Question: I'm editing a WordPress plugin that provides a suggestion for related blog posts.
Here is a screenshot of how it looks now:

I want it to look exactly like the screenshot, but without the "Gratefulness, Happiness" links ... which are just links to categories. Keep the "Recommended for You" and the link to the article, but remove the link to the categories.
If I remove the "foreach ( $siblings as $url => $name )" snippet from the code below, then it gets rid of the categories, but messes up the link to the recommended article.
How should I edit it? To remove the categories but keep everything else?
Note: I'm not sure if this matters for the code below, but the plugin chooses the recommended article based on the previous article in the same category.
'''
ob_start();
do_action( 'iworks_upprev_box_before' );
$value .= ob_get_flush();
if ( $iworks_upprev_options->get_option( 'header_show' ) ) {
$value .= '<h6>';
if ( count( $siblings ) ) {
$value .= sprintf ( '%s ', __('Recommended for You' ) );
$a = array();
foreach ( $siblings as $url => $name ) {
$a[] = sprintf( '<a href="%s" rel="%s">%s</a>', $url, $current_post_title, $name );
}
$value .= implode( ', ', $a);
} else if ( $compare == 'random' ) {
$value .= __('Read more:', 'upprev' );
} else {
$value .= __('Read previous post:', 'upprev' );
}
$value .= '</h6>';
}
'''
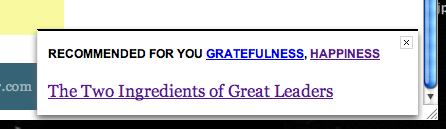
Answer: It looks like all you need to do is comment out this line or remove it:
'''
$value .= implode( ', ', $a);
'''
You can also comment / remove the following lines of code:
'''
$a = array();
foreach ( $siblings as $url => $name ) {
$a[] = sprintf( '<a href="%s" rel="%s">%s</a>', $url, $current_post_title, $name );
}
'''